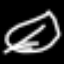
Label: leaf